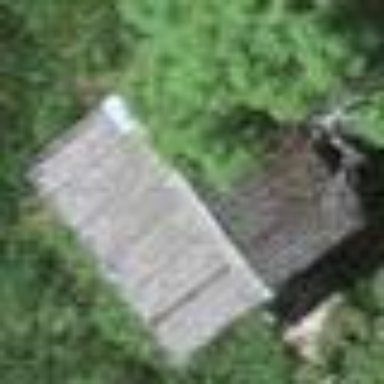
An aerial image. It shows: Shed building.